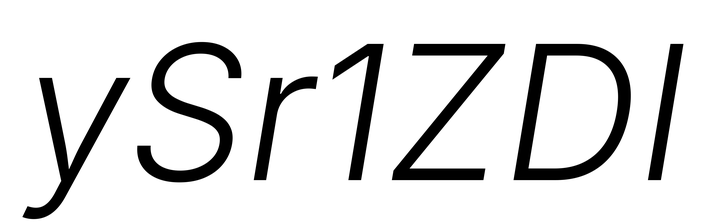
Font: Inter-Italic_Light_Italic